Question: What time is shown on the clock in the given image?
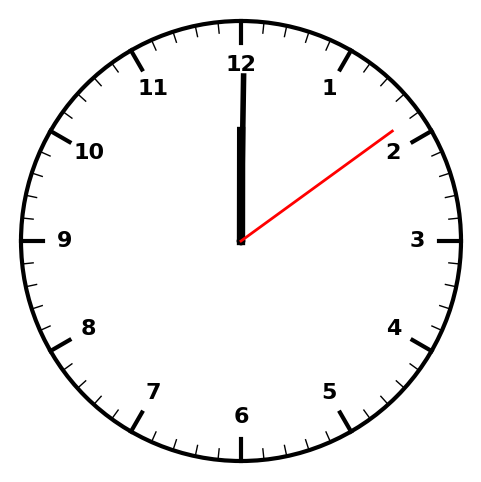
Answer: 12:00:09